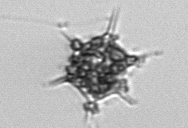
Label: Dictyocha